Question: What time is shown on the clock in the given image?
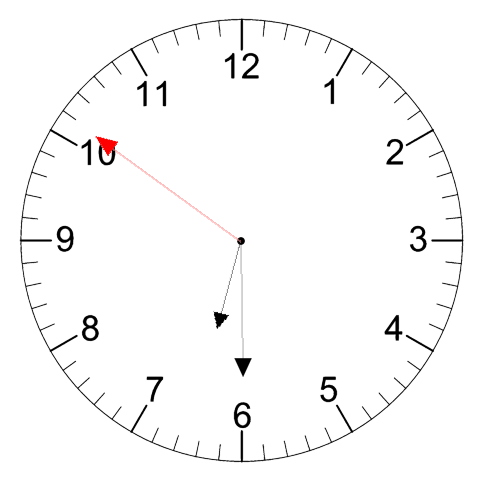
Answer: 06:29:51